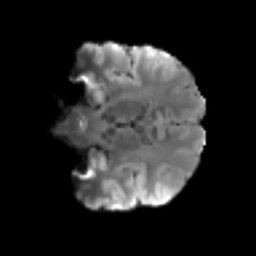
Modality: T2w
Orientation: coronal
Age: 35
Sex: male
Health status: healthy
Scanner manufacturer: siemens
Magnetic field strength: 3 T
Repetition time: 3.6 s
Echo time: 0.092 s